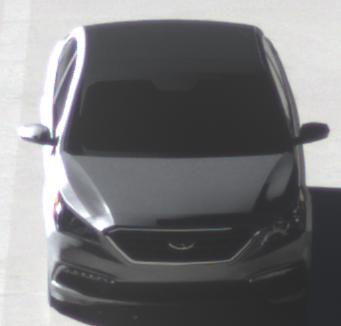
Make: Hyundai
Model: Sonata
Detailed model: Gen. 7
Model produced from: 2015
Model produced until: 2017
Doors: 4
Color: gray
Road condition: wet road
Daytime: morning or afternoon
Contrast: high contrast